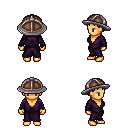
a pixel art fantasy rpg character, female body template, human, tanned skin, purple robe, magenta pants, raven plain hairstyle, chain helm, four views (front, back, left, right), 2x2 character sprite sheet, small pixel art, hard edges, no anti-aliasing